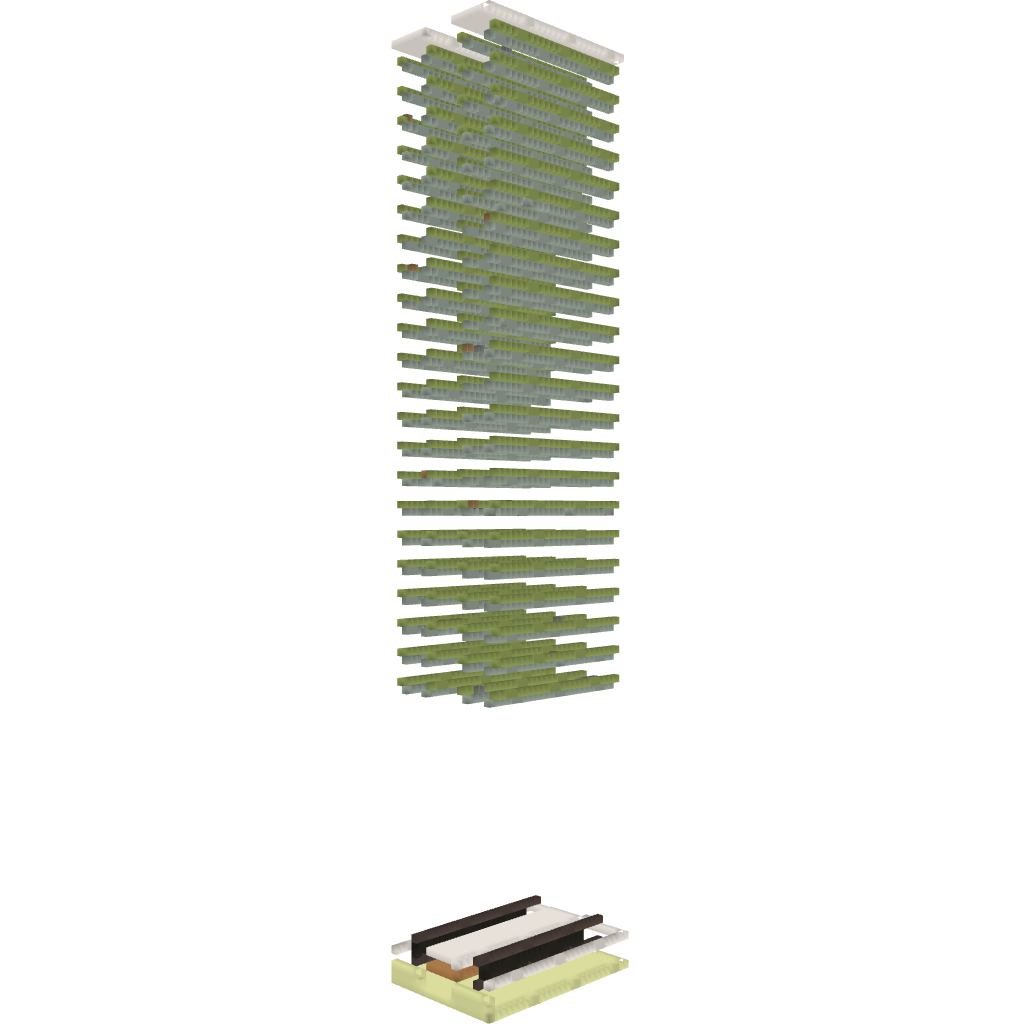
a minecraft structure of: CraftPimp ENDERMAN GRINDER !!!